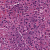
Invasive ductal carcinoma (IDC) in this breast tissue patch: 0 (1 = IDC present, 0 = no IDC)